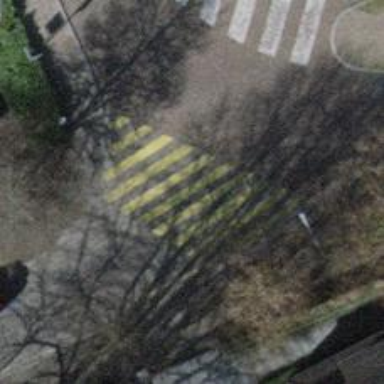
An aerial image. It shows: Uncontrolled zebra crossing on the road.